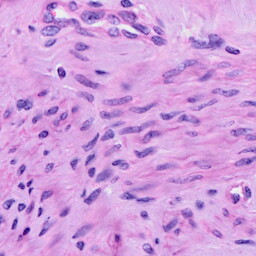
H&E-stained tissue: Cervix